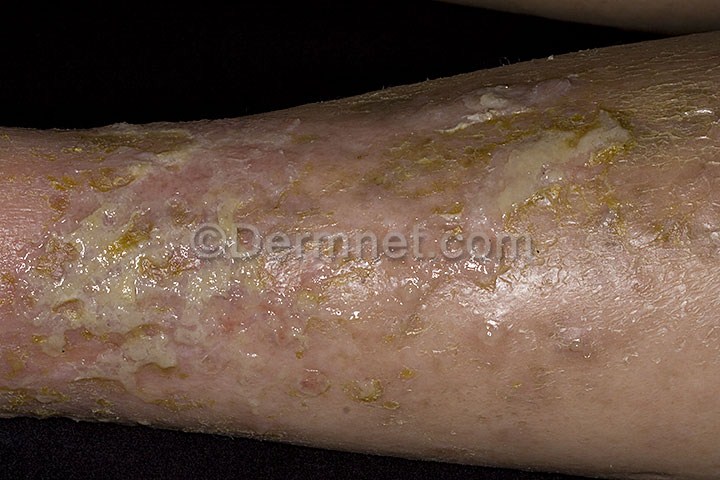
Disease: Eczema Photos